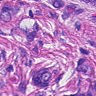
Metastatic tissue present: yes